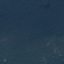
Land use / land cover class: Forest